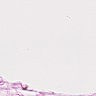
Metastatic tissue present: no